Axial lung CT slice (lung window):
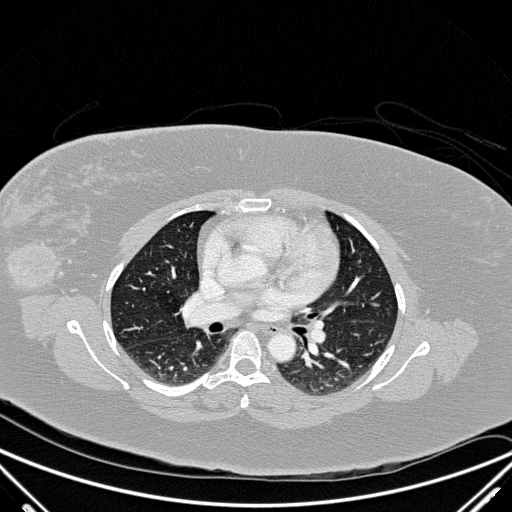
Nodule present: no